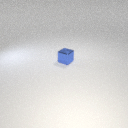
small blue metal cube